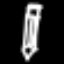
Label: pencil